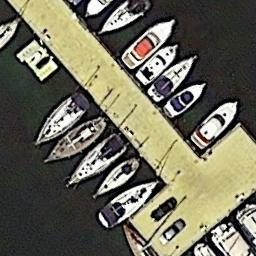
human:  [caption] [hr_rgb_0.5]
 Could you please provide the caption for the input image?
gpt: Some branches of the harbor have fewer stops .

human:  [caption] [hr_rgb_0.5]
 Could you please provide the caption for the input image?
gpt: The harbor has some neatly docked boats and two cares parked in the open area on the shore .

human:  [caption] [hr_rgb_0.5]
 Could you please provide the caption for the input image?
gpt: Numerous ships are in the harbor .

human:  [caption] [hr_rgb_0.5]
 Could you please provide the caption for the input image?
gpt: Many yachts are moored on the sea by the harbor .

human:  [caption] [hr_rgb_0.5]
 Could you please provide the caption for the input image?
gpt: There are some ships at the harbor .